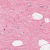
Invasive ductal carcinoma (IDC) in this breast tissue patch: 0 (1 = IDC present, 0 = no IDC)